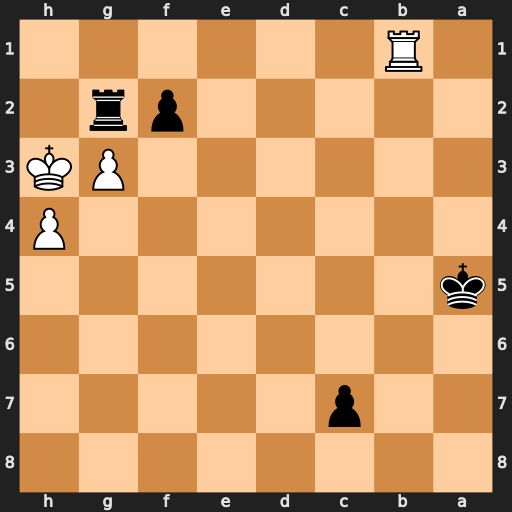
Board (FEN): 8/2p5/8/k7/7P/6PK/5pr1/1R6
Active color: b
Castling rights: -
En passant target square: -
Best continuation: Rg1 Rf1 Rxf1